Interaction volume radius: 5 \u00c5
Interaction volume height: 25 \u00c5
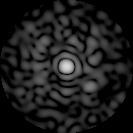
Disorder parameter: 0.8234